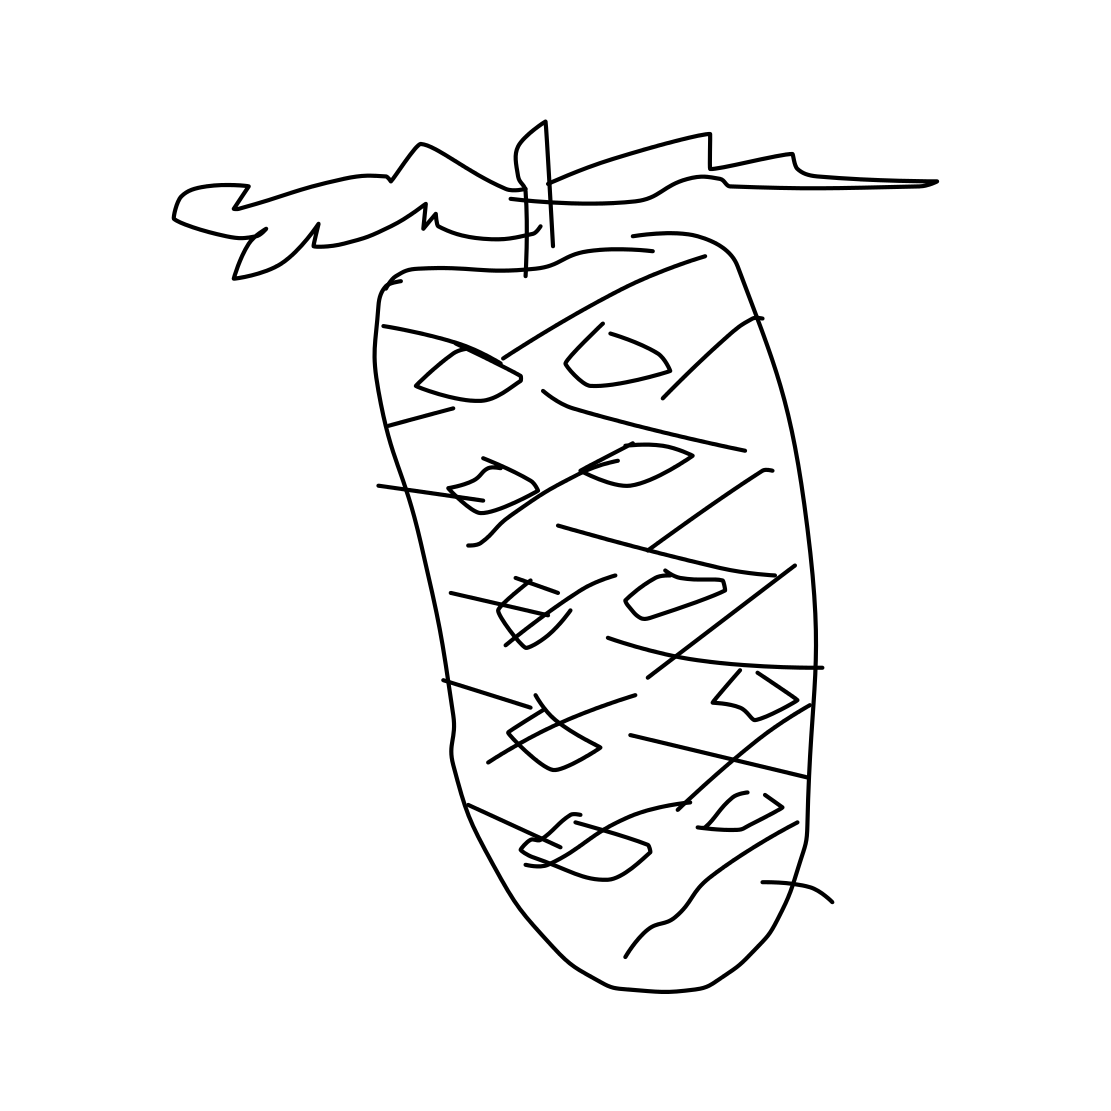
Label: pineapple